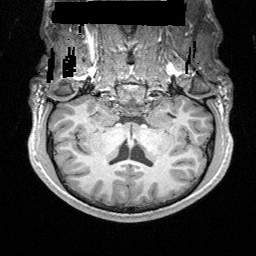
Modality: T1w
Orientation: sagittal